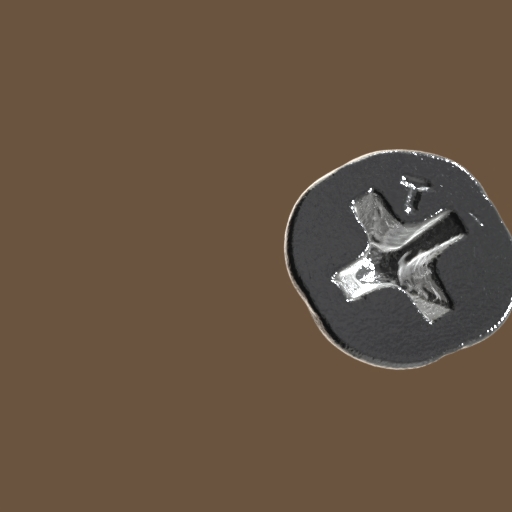
Label: screw